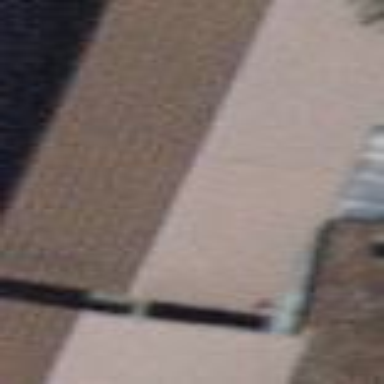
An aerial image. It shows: View of roof of building.